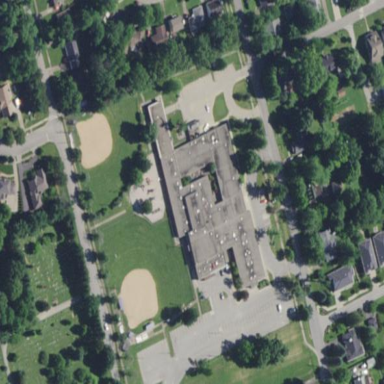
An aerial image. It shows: School.